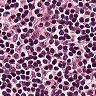
Metastatic tissue present: no